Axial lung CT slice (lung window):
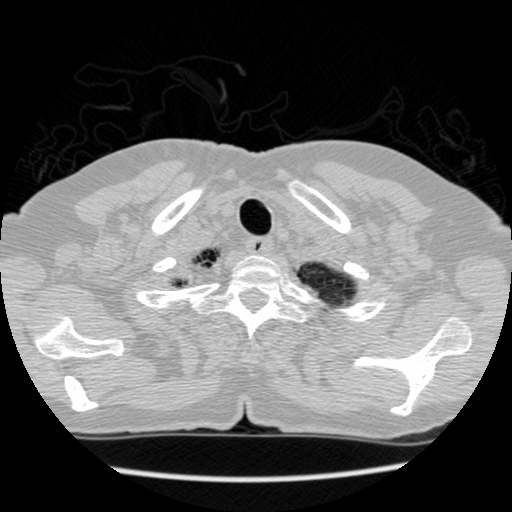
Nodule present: no